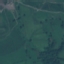
Land use / land cover class: Pasture